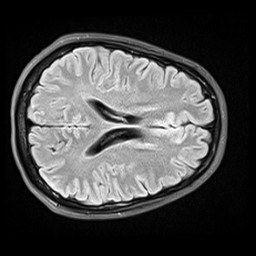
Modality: FLAIR
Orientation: axial
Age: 28
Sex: female
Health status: healthy
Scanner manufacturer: siemens
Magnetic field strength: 3 T
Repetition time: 9 s
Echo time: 0.088 s